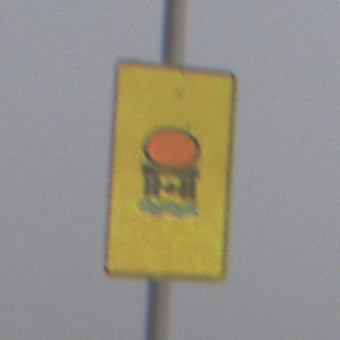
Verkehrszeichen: FahrzeugeMitWassergefaehrdenderLadungOhnePfeilsymbol
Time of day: MorningAfternoon
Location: Outdoor (Nature)
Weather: PartlyCloudy
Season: NotSpecified
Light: Natural